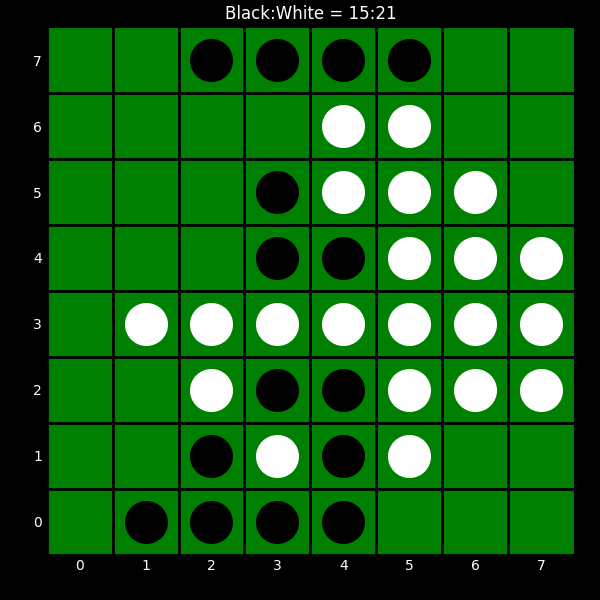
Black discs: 15
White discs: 21